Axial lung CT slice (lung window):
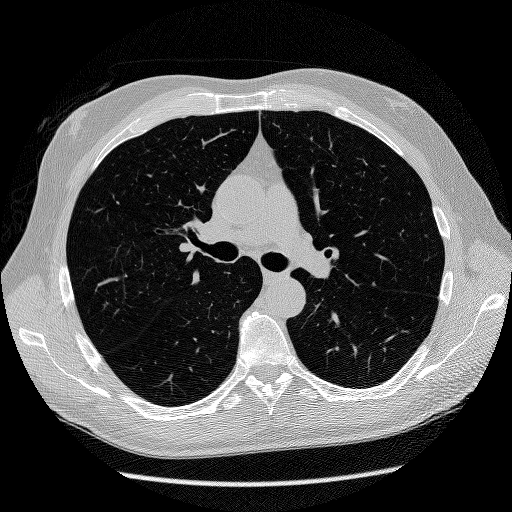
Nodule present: no